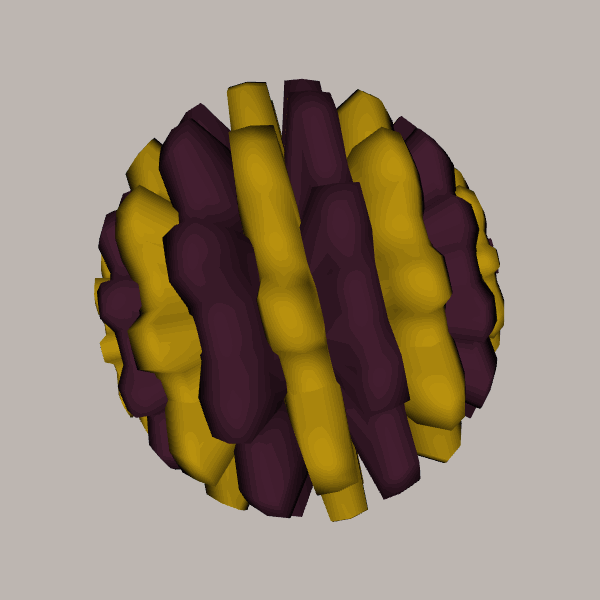
Background: light